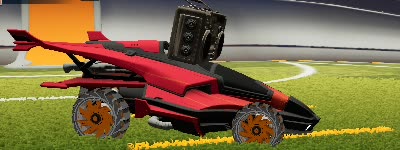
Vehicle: aftershock